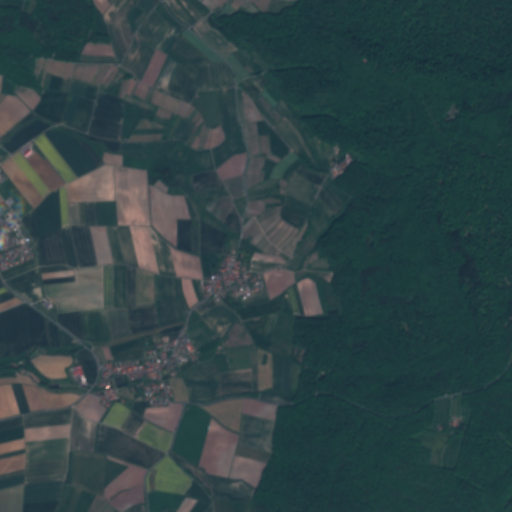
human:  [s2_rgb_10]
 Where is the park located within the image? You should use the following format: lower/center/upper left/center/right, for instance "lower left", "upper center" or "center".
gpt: The park is located in the lower center of the image.
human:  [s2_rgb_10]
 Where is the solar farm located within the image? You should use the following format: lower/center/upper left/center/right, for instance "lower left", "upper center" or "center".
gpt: The solar farm is located in the center of the image.
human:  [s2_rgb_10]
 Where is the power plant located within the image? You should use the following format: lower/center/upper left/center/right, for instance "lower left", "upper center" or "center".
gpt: There is no power plant in the image.